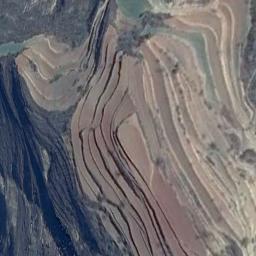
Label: terrace